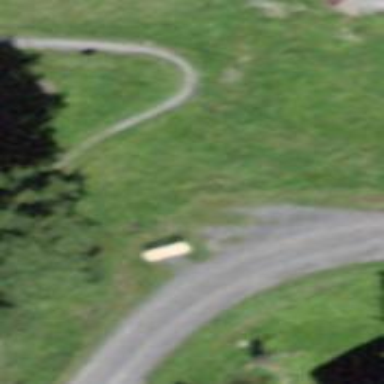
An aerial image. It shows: Bench for seating.